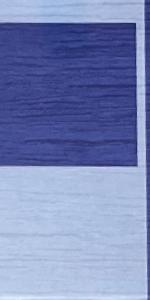
Label: Empty